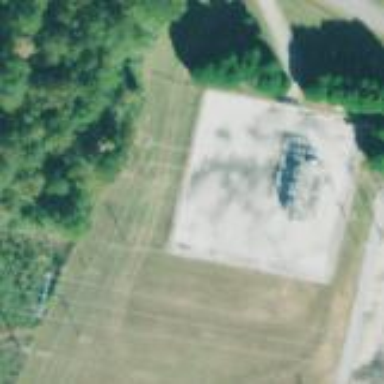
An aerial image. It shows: Substation for switching with surrounding fence.